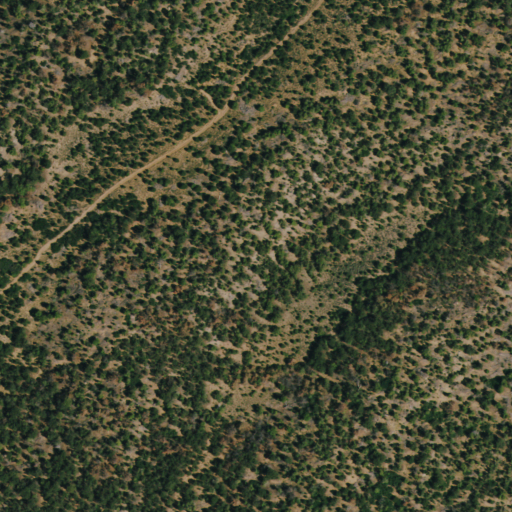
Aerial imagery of depression(s) in Colorado named Criswell Basin containing evergreen forest and shrub